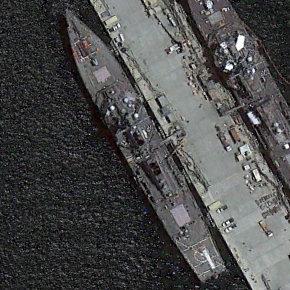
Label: destroyer